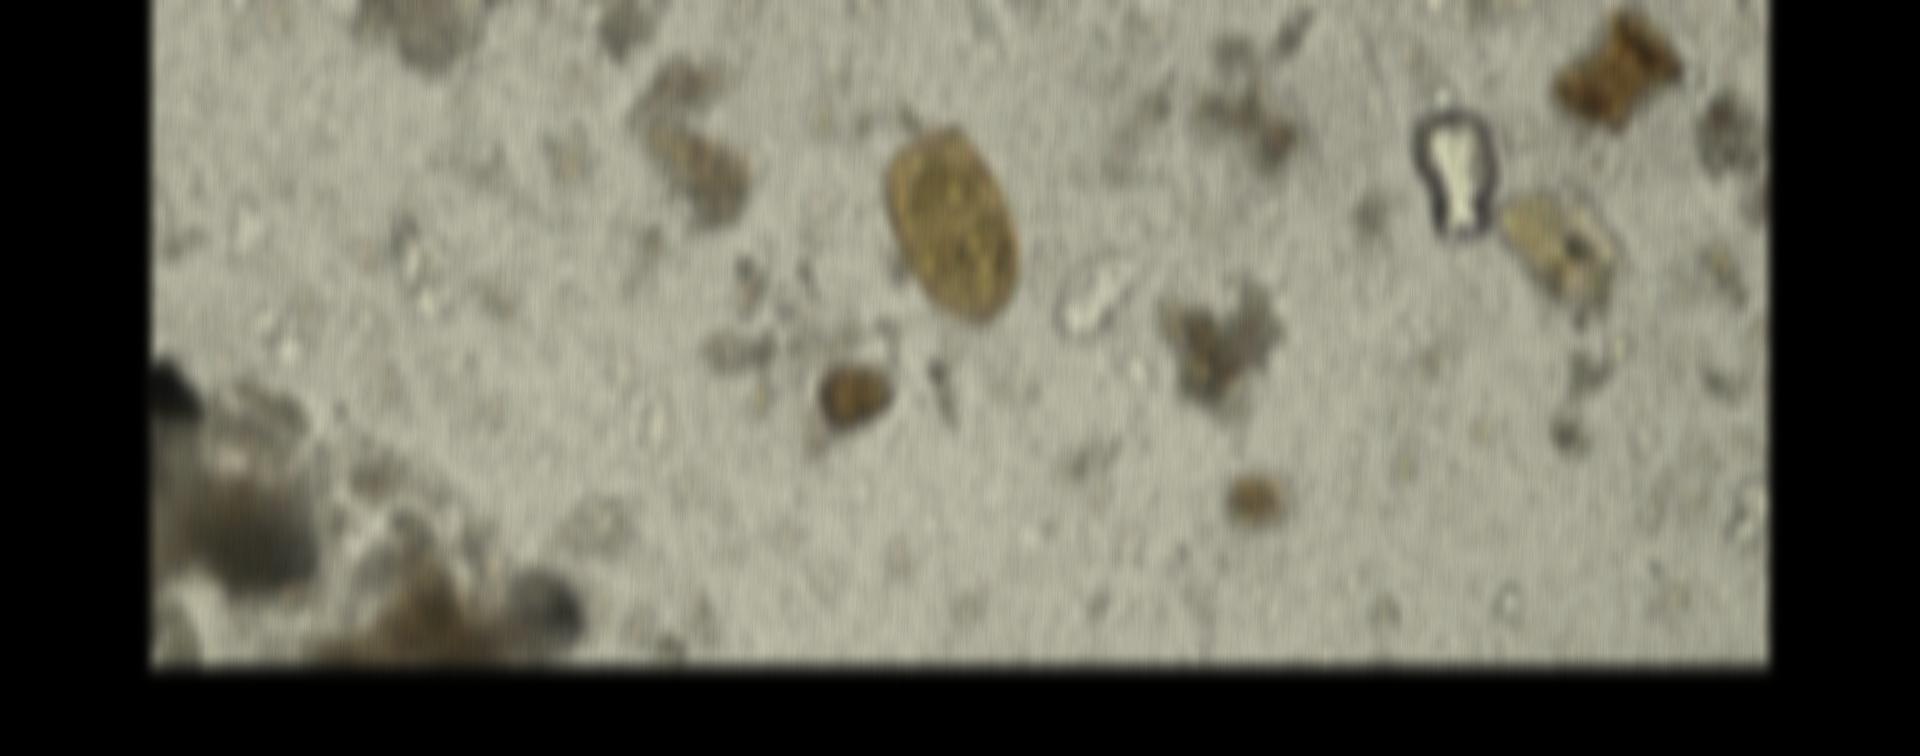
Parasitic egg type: Paragonimus spp